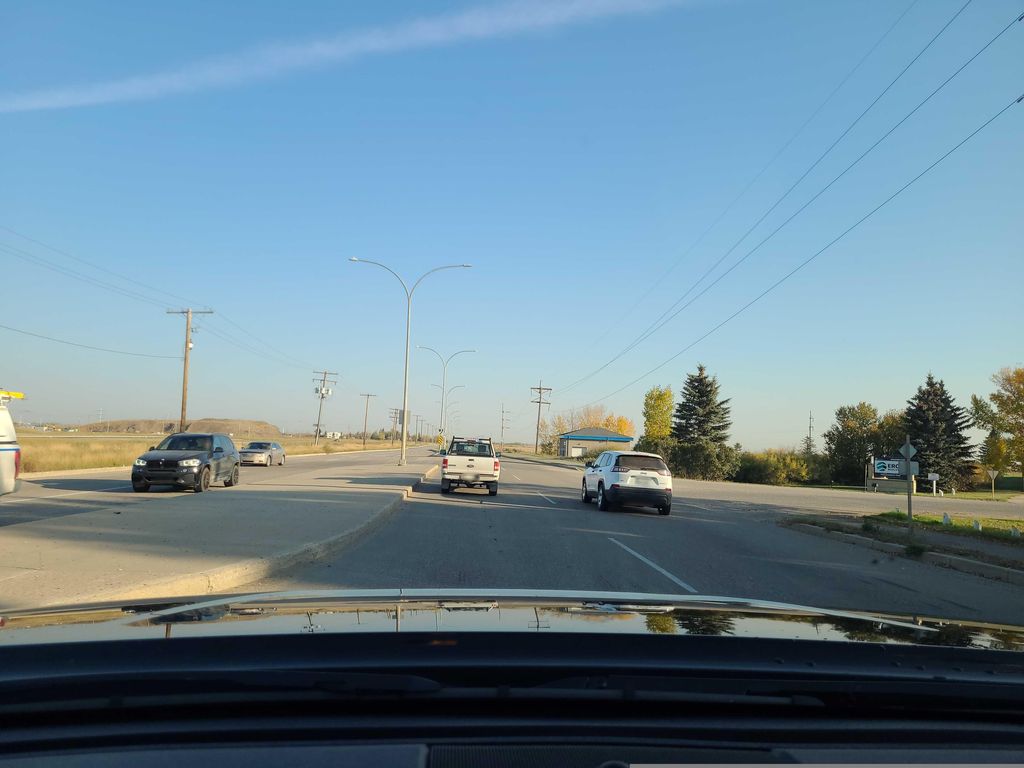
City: saskatoon